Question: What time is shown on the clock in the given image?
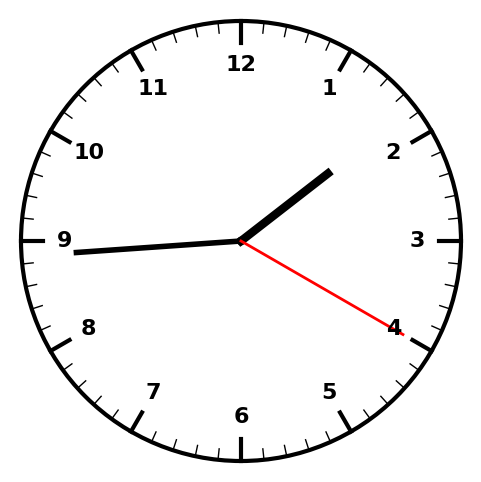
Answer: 01:44:20